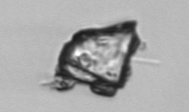
Label: Delphineis